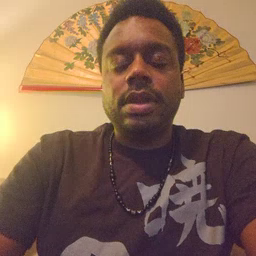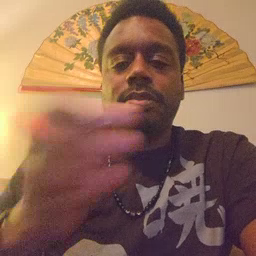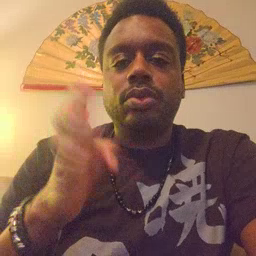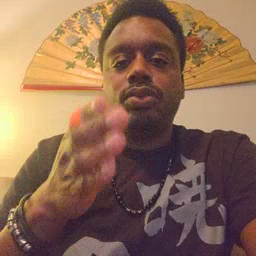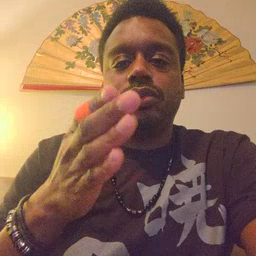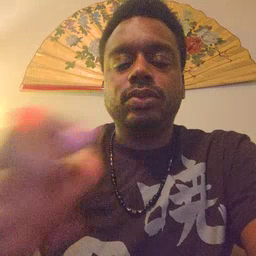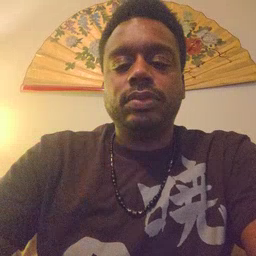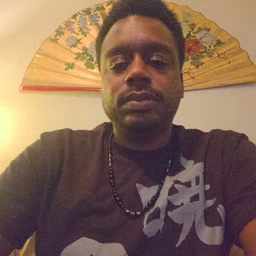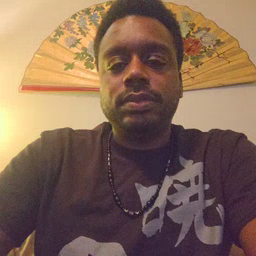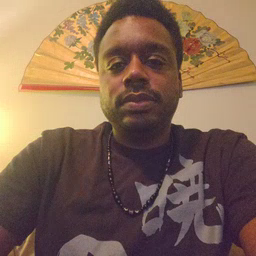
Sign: blue